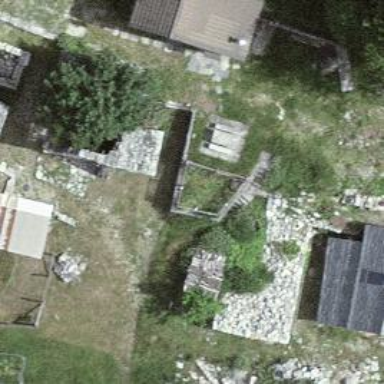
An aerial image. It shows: Picnic table located in leisure land area.